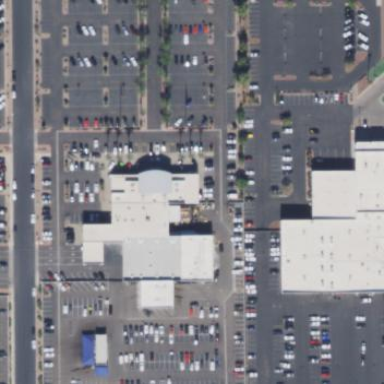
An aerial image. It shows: Building housing car shop.